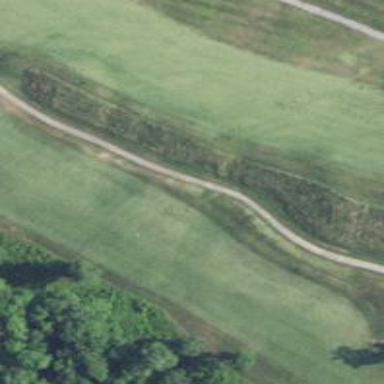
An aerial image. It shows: Path designed for golf carts.